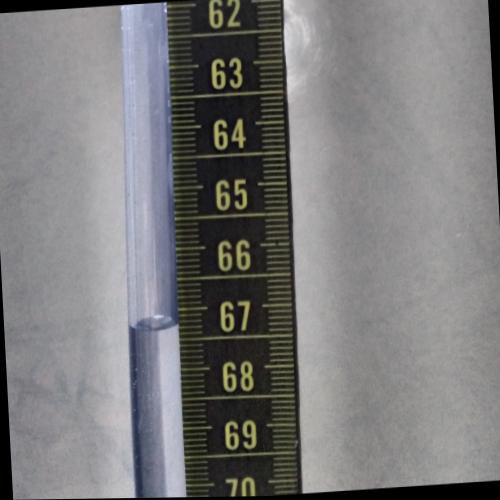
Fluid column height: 67.3 cm